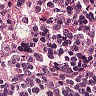
Metastatic tissue present: no